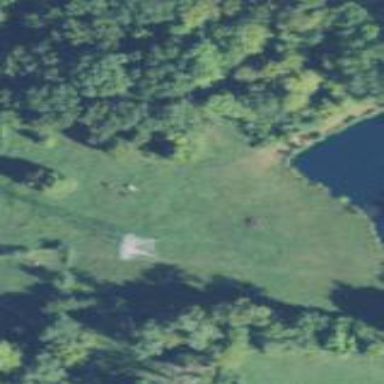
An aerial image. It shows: Pasture area used as meadow.